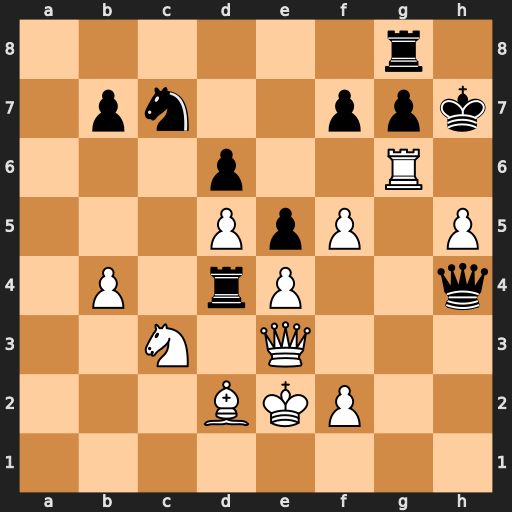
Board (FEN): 6r1/1pn2ppk/3p2R1/3PpP1P/1P1rP2q/2N1Q3/3BKP2/8
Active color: w
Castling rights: -
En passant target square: -
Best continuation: Rh6+ gxh6 Qxh6#